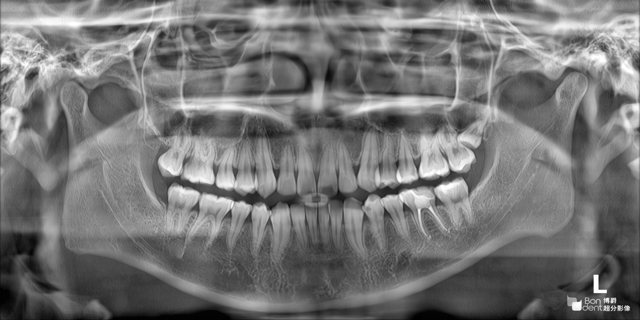
adult